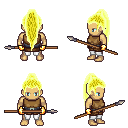
a pixel art fantasy rpg character, male body template, human, tanned skin, leather chest armor, white pants, gold extra-long topknot hairstyle, gold gloves, spear, four views (front, back, left, right), 2x2 character sprite sheet, small pixel art, hard edges, no anti-aliasing